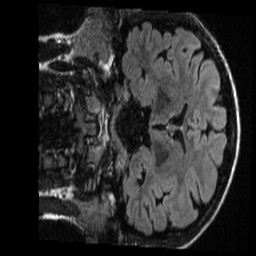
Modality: T1w
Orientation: coronal
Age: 20
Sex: female